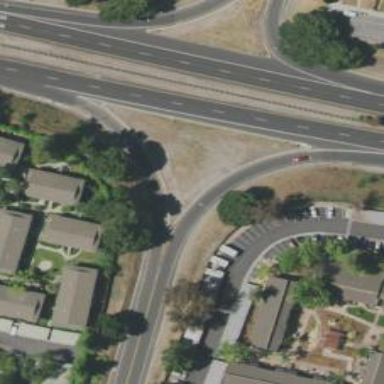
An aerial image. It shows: Asphalt trunk link road.